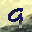
Label: 9